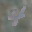
Label: 4